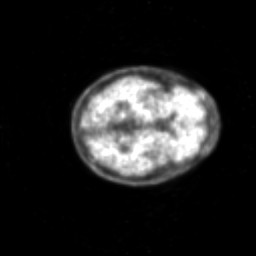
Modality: PET
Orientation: axial
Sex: female
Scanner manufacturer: siemens